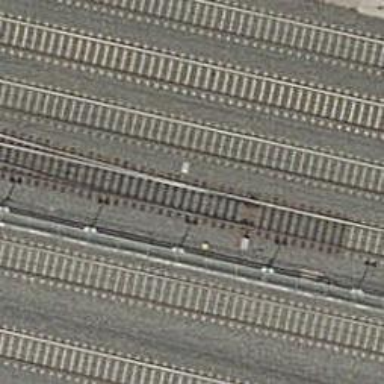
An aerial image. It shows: Railway yard with electrified contact lines.